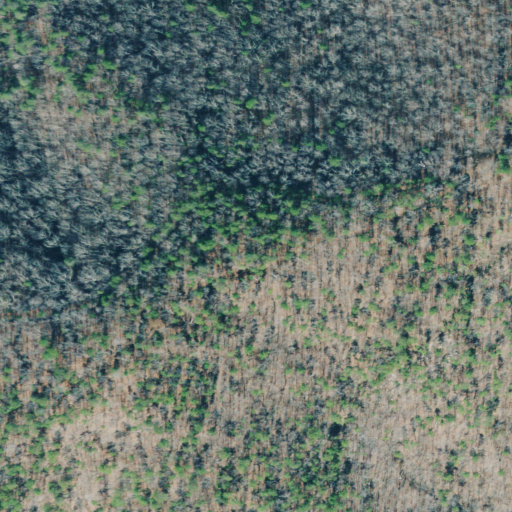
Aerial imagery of mountain in Georgia named Kincaid Mountain containing deciduous forest, mixed forest, and evergreen forest